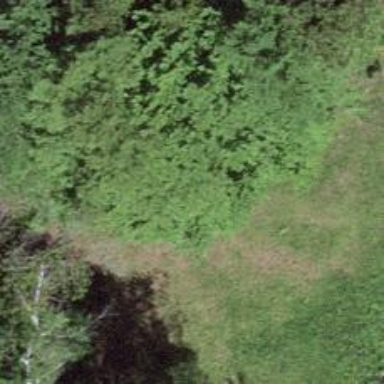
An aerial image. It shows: Hunting stand.